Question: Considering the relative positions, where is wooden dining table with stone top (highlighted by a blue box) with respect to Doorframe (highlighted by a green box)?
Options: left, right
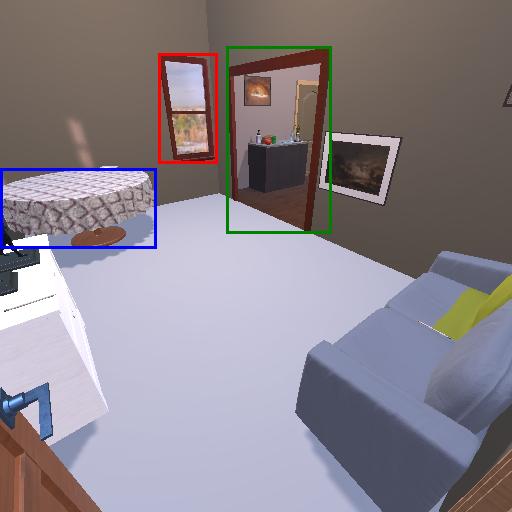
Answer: left